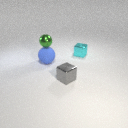
large blue rubber sphere behind small gray metal cube